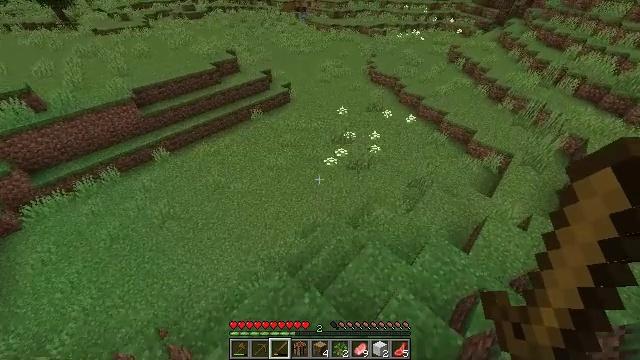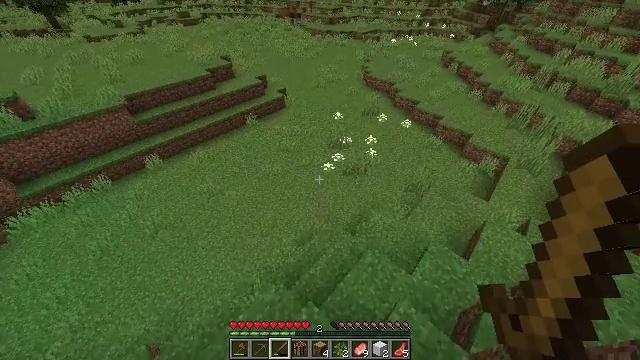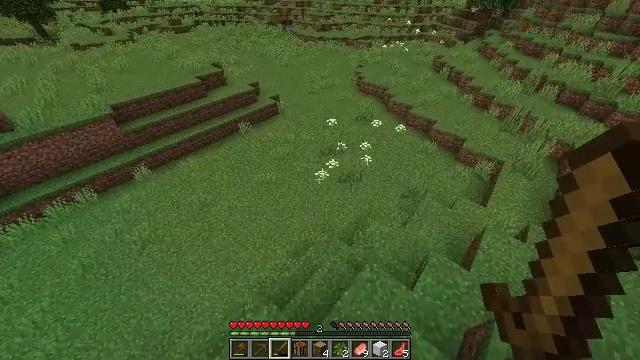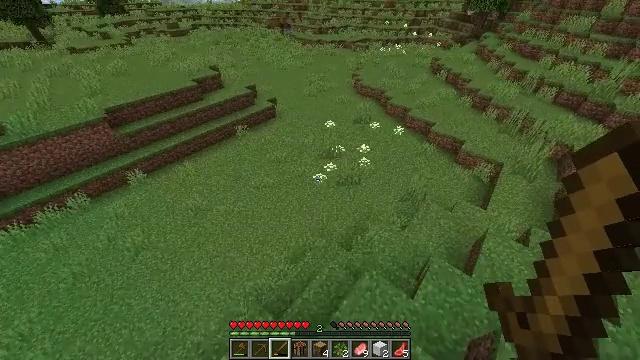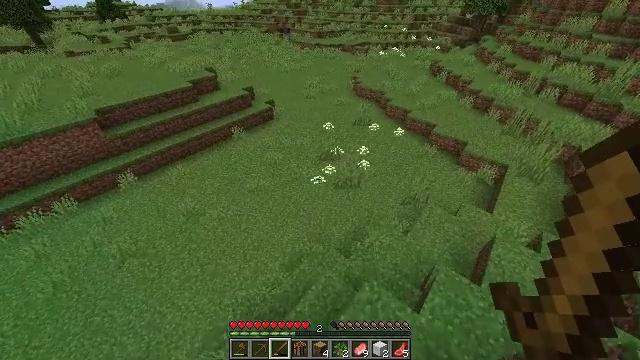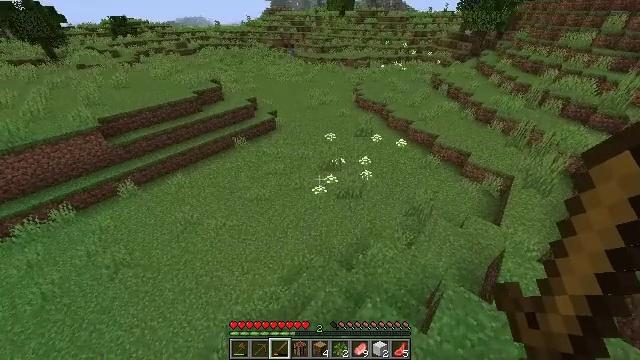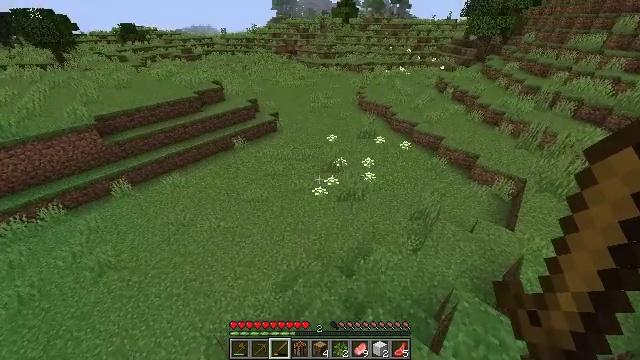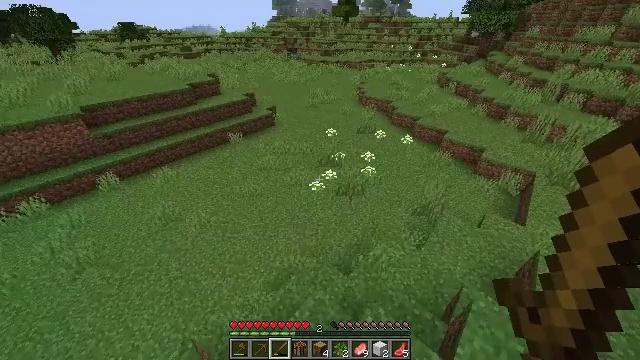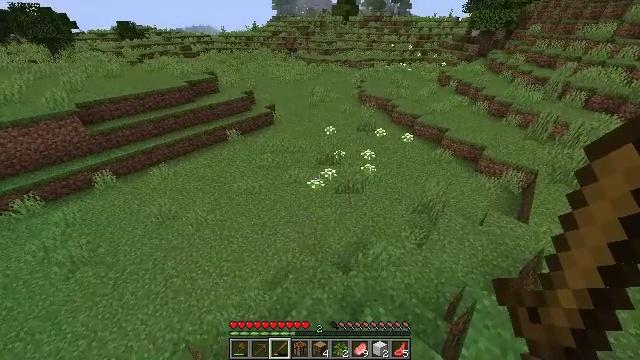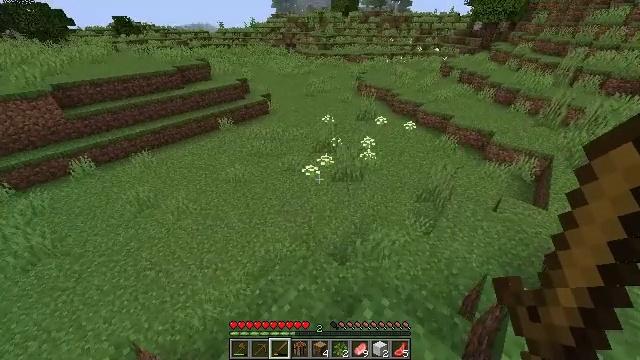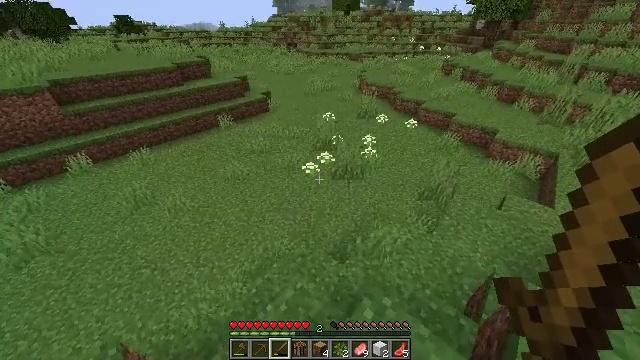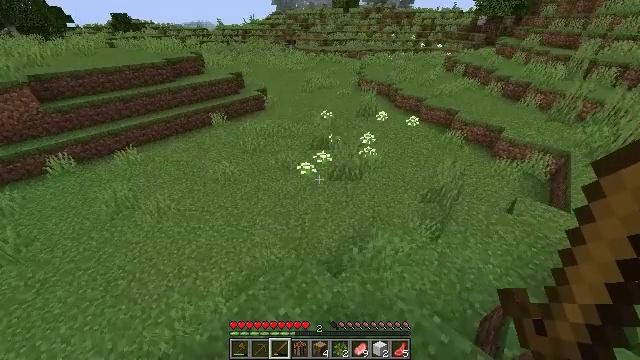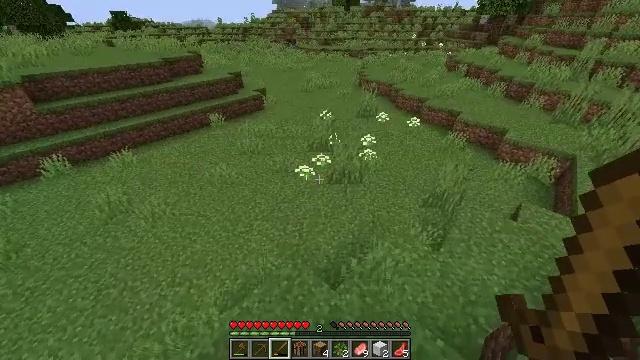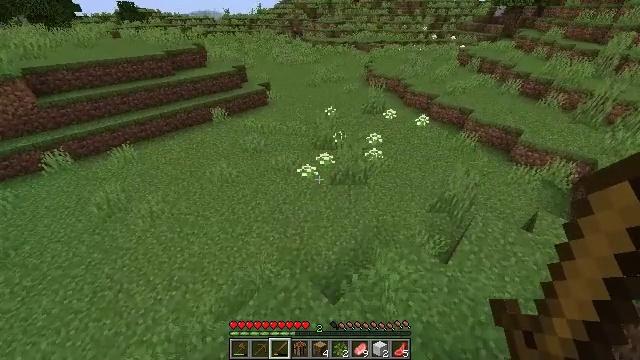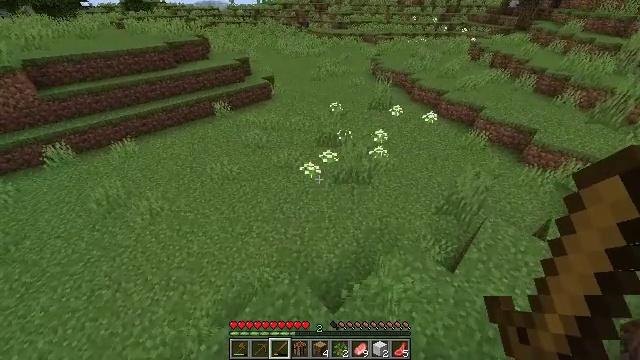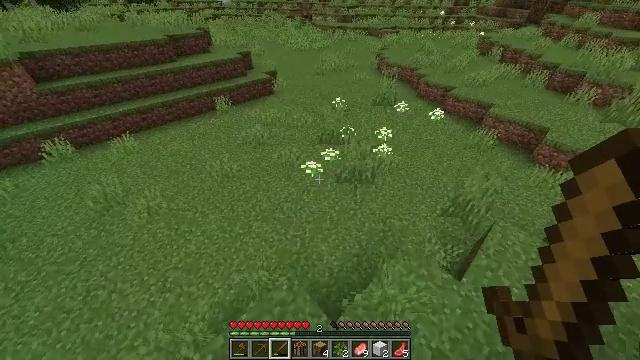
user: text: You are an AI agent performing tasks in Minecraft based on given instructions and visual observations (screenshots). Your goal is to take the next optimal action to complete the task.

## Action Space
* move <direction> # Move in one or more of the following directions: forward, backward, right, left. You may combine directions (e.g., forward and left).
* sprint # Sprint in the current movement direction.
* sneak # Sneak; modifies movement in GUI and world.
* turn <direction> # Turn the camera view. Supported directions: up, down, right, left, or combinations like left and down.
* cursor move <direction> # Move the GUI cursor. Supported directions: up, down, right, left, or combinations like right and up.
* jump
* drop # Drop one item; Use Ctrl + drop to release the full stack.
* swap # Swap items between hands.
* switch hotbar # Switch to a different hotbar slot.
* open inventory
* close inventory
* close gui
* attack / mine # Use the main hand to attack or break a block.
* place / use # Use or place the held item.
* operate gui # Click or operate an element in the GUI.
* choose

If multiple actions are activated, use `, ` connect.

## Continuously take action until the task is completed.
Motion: motion action
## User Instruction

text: Mine the azure bluet flower.
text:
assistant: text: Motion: move forward, turn right
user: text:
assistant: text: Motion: move forward and move right, turn right and up
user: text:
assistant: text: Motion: move forward and move right
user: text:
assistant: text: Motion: move forward and move right, turn up
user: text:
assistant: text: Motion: move forward and move right, turn up
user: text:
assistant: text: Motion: move forward and move right, turn left and up
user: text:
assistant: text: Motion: move forward and move right
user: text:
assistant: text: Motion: move forward and move right
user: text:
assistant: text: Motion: move forward
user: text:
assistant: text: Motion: move forward
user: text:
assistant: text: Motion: move forward
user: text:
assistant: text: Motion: move forward
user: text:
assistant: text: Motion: move forward, turn left and down
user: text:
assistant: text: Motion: move forward, turn left and down
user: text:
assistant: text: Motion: move forward, turn down
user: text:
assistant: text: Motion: move forward
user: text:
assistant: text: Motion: move forward, turn down
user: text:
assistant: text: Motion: move forward
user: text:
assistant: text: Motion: move forward
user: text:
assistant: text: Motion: move forward
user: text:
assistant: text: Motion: move forward and move left
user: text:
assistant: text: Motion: move forward and move left
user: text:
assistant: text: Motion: move forward and move left, turn right and up
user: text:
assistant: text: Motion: move forward and move left, turn right and up
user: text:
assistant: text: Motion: move forward, turn right and up
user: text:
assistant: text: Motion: move forward, turn right and up
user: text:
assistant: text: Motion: move forward
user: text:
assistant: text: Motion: move forward, attack / mine
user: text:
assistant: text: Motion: move forward, attack / mine
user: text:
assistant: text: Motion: move forward, attack / mine